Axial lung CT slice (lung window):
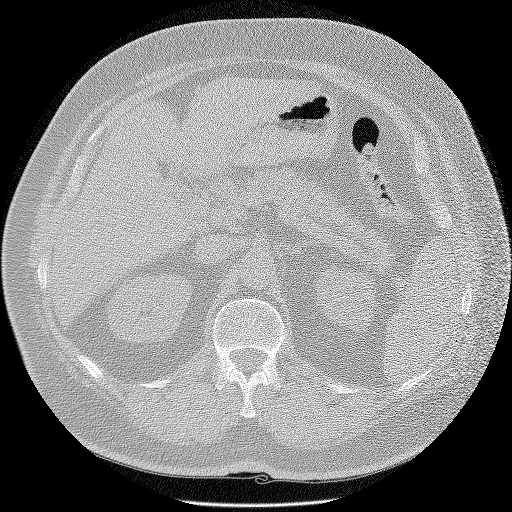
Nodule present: no